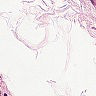
Metastatic tissue present: no